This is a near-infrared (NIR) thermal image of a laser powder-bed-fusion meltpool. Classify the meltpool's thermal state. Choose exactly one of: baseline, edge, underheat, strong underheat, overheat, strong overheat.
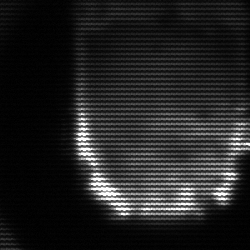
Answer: baseline